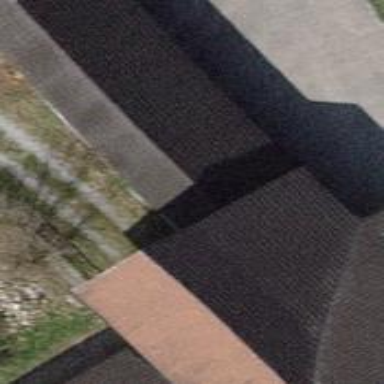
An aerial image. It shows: View of roof of building.